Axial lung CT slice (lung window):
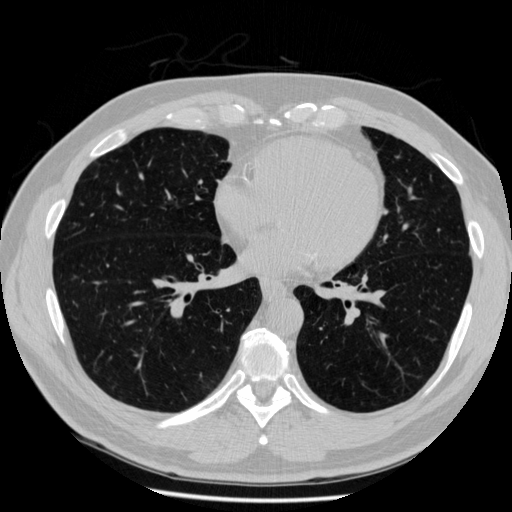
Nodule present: no